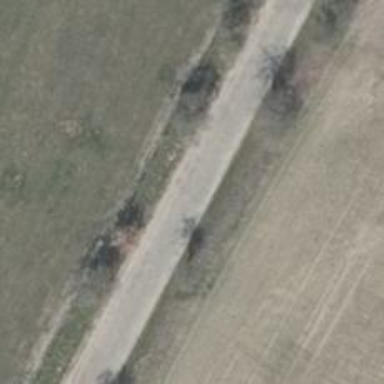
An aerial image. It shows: Unclassified road.